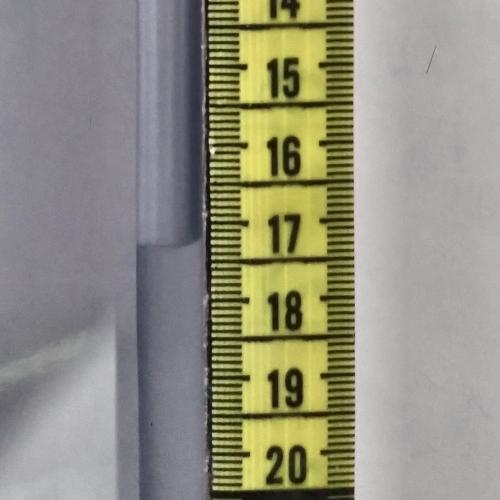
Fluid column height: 17.3 cm